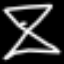
Label: hourglass